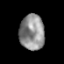
Tissue: prostate
Cell type: Myeloid cells
Senescence score: 0.3526
Nuclear area (px): 860
Mean DAPI intensity: 143.19